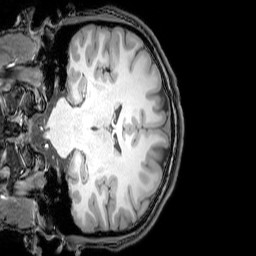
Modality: T1w
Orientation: coronal
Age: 24
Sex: male
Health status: healthy
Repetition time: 0.081 s
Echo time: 0.037 s